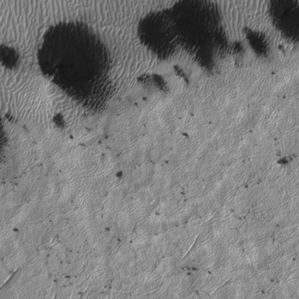
Label: frost